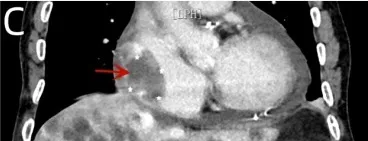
A contrast-enhanced CT of the chest showed arc-shaped fluid density shadows in the bilateral thorax and pericardial cavity, while irregular, slightly low-density shadows with unclear boundaries were evident in the right atrium (red arrow). Most of the lesions were not enhanced, and the edges appear locally enhanced (A-D).
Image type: radiology (ct)